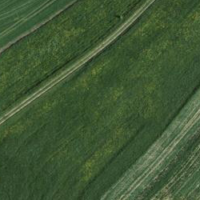
EUNIS habitat code: 24
Species observed at this site:
Gryllus campestris